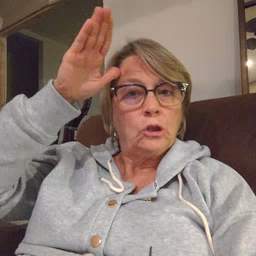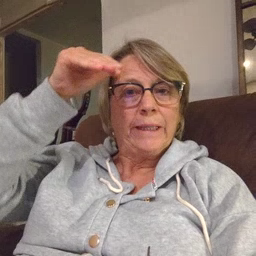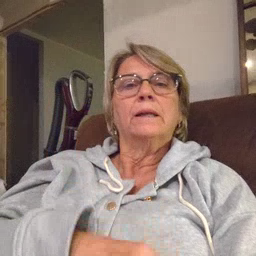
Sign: donkey